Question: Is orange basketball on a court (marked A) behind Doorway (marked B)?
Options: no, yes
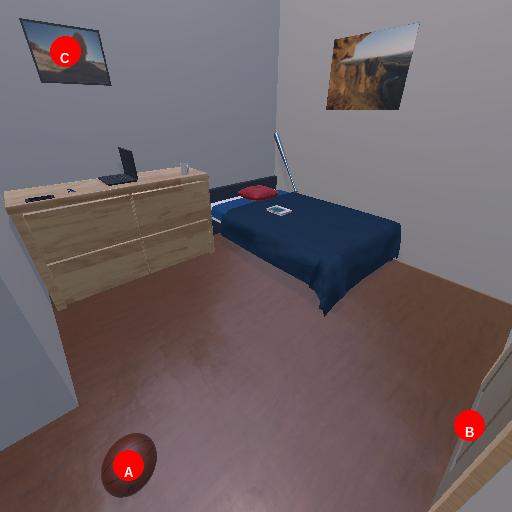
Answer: no